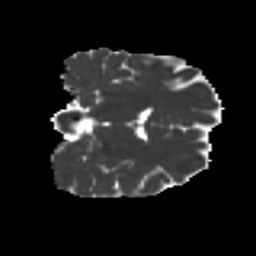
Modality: MD
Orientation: coronal
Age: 29
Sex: female
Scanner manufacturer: ge
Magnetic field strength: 3 T
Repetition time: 7.8 s
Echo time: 0.0606 s